Field crop: maize
Growth stage: 2
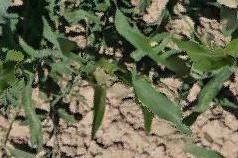
Species: maize